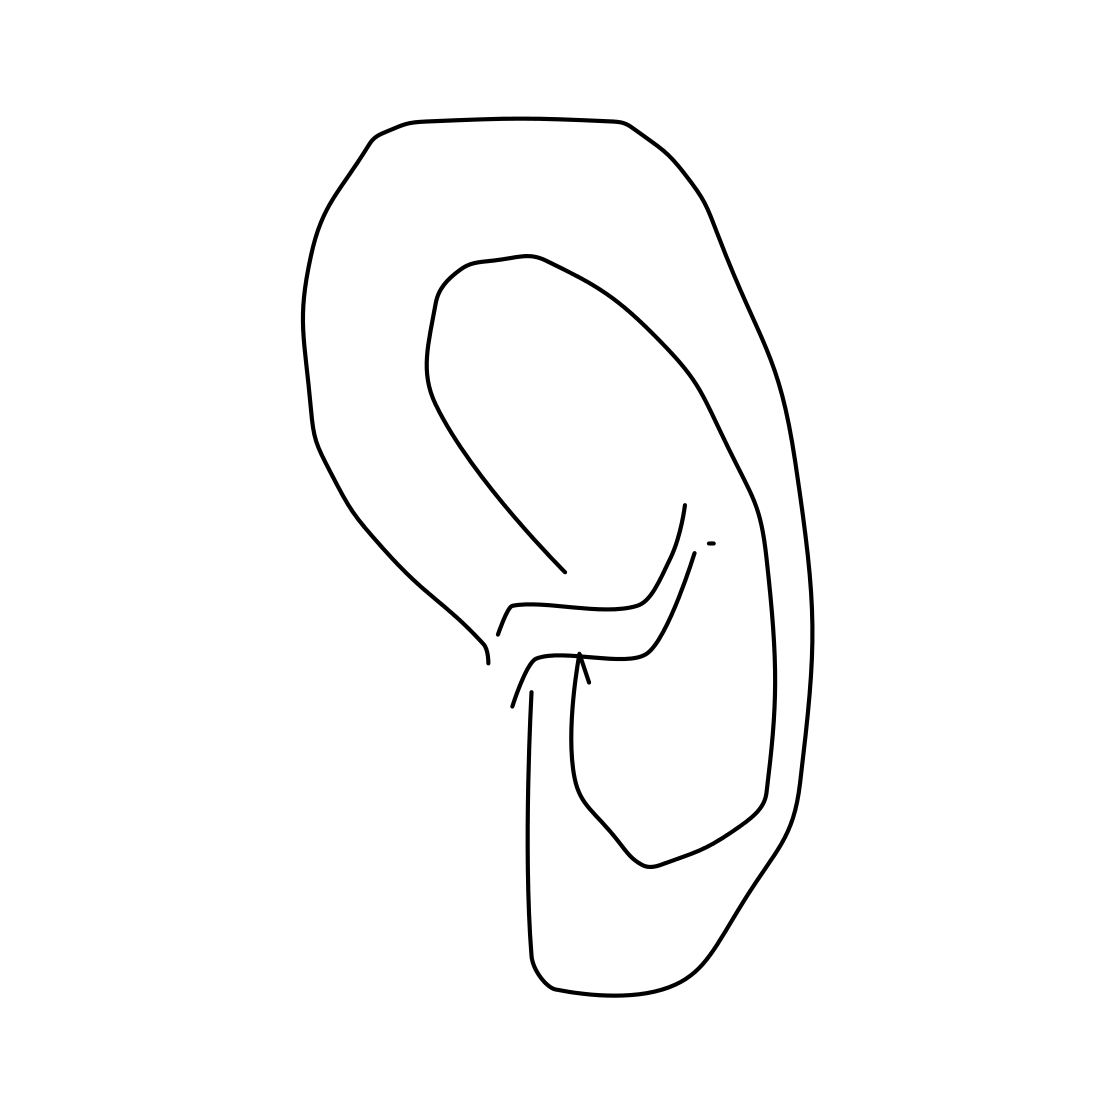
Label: ear